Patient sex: F
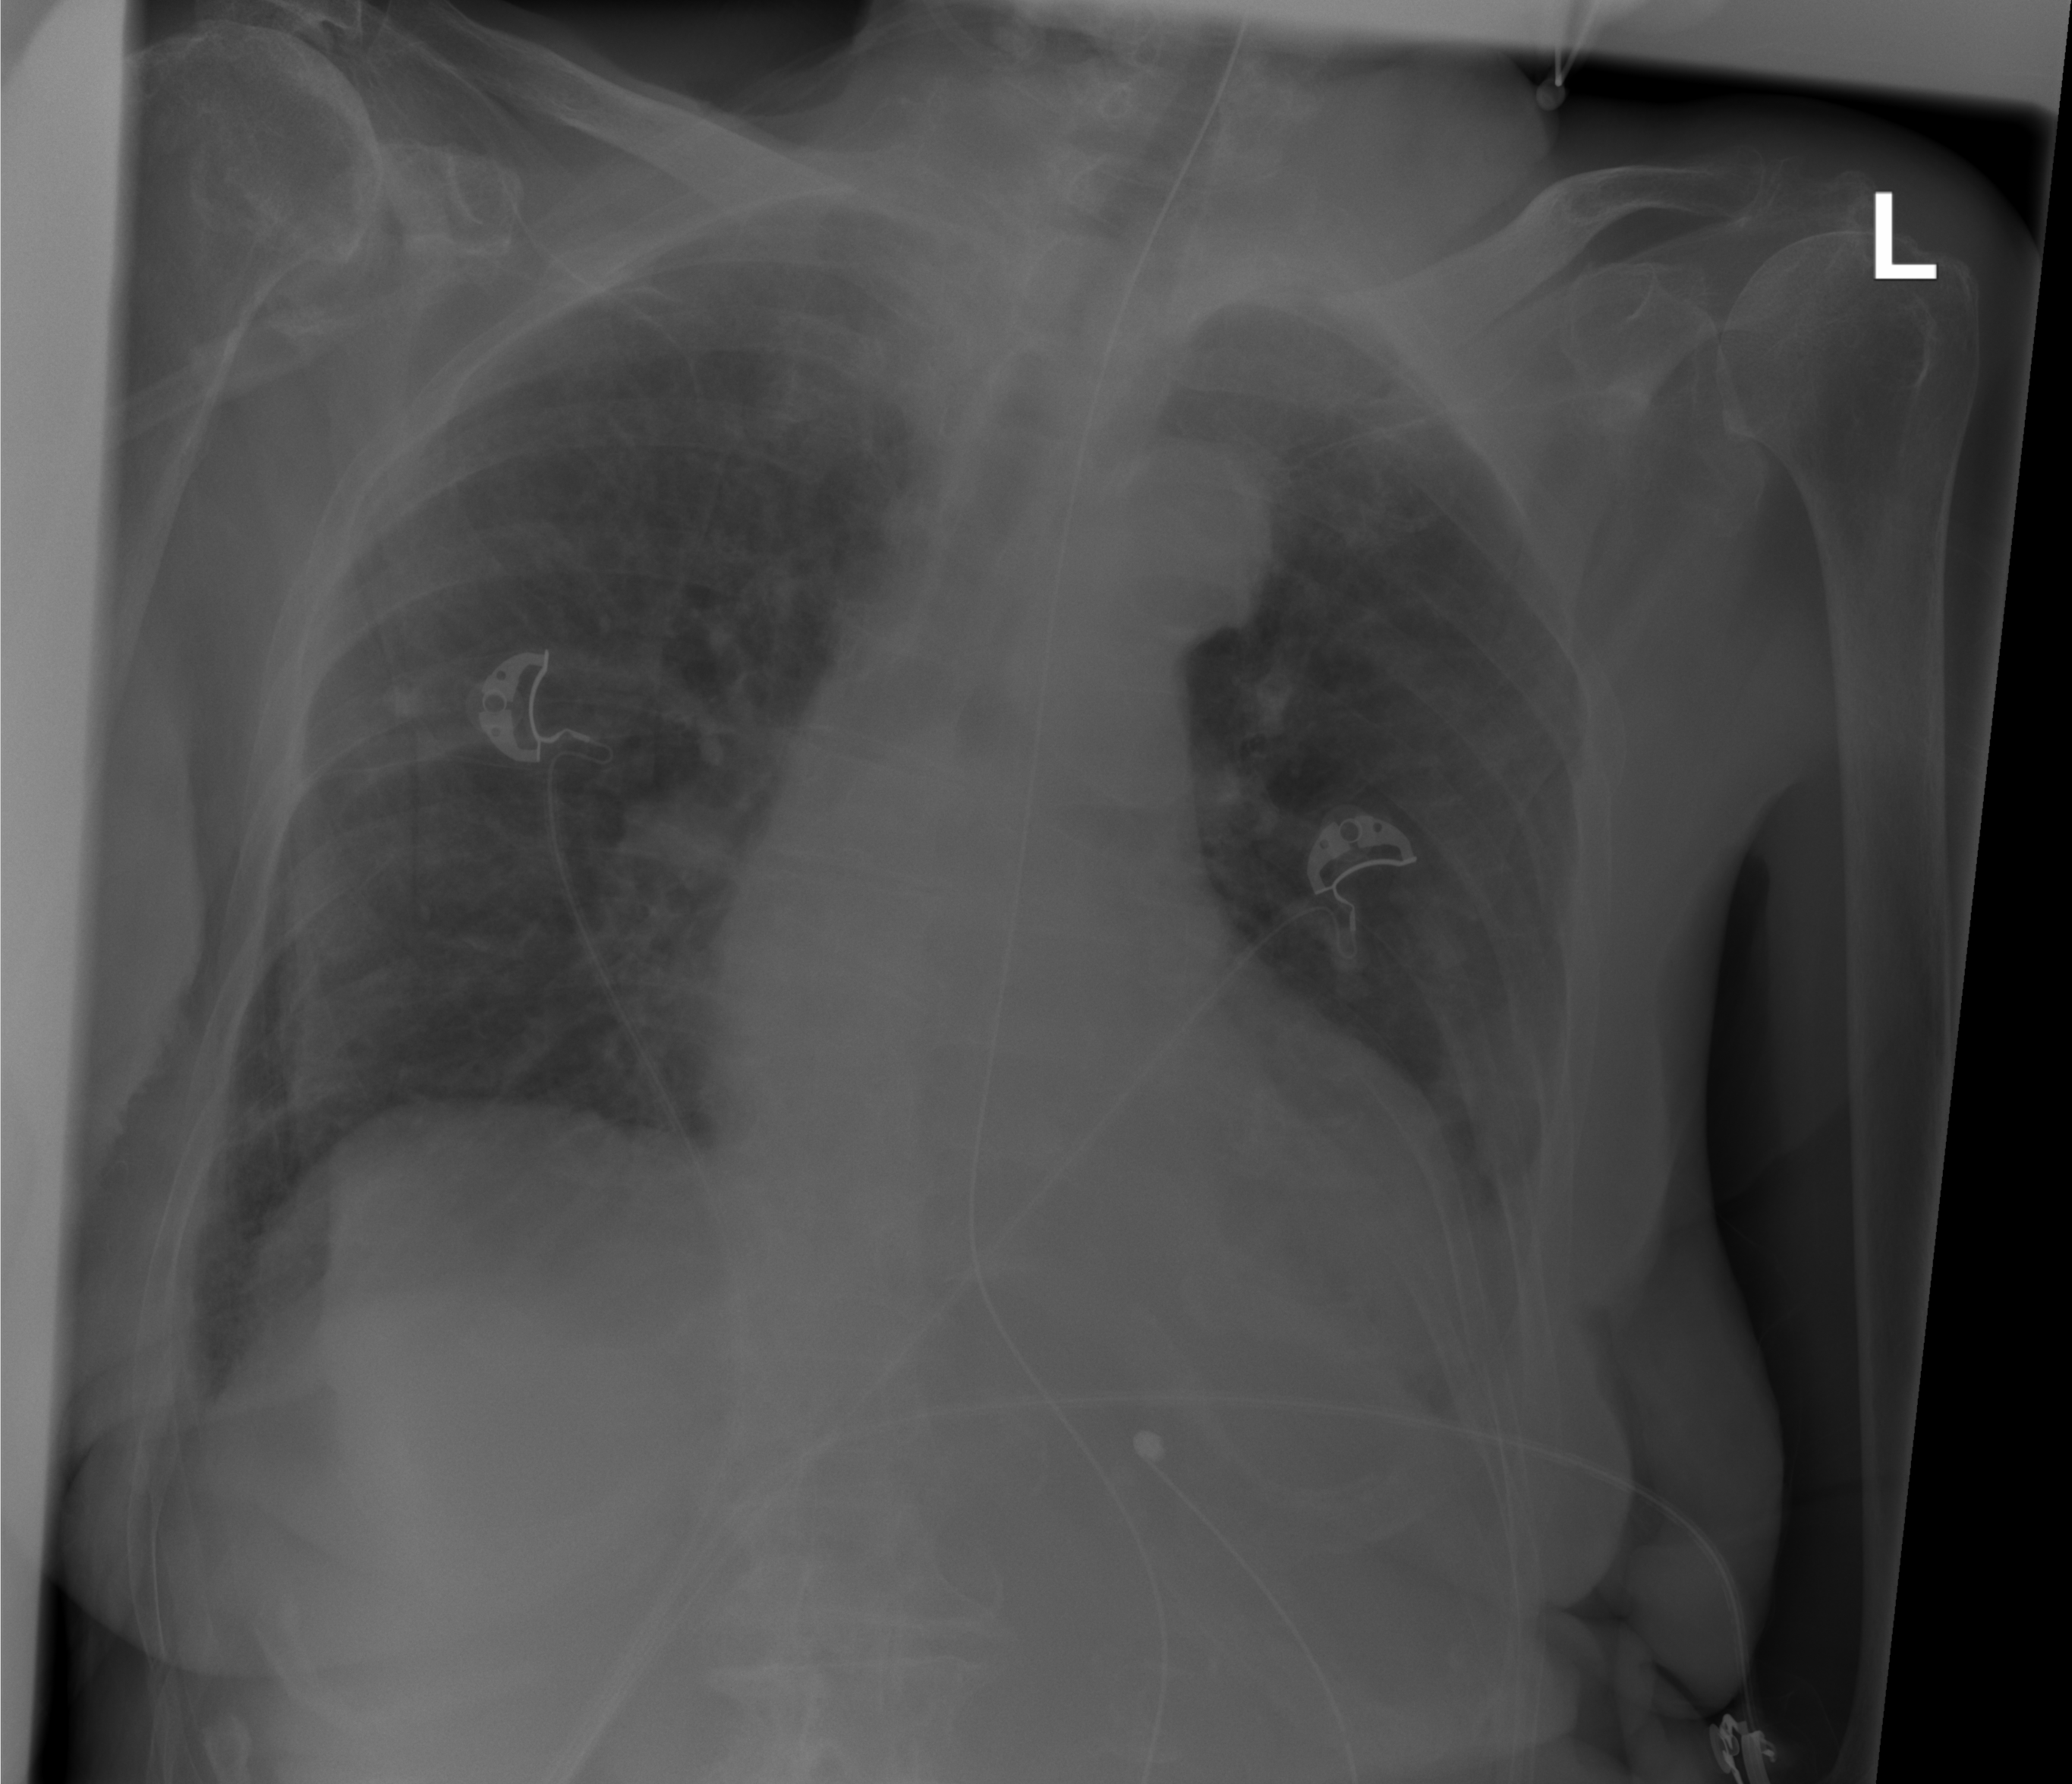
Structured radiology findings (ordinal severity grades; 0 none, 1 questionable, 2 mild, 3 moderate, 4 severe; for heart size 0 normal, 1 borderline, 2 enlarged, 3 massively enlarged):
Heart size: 1
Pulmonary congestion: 0
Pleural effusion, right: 0
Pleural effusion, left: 0
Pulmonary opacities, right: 0
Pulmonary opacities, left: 0
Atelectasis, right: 1
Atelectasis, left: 2